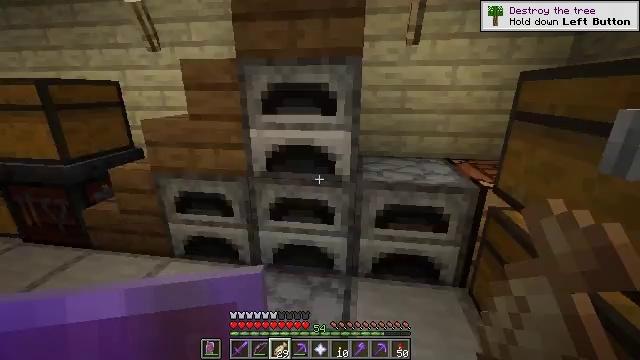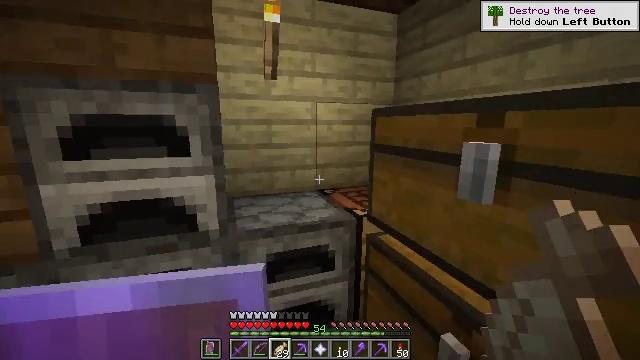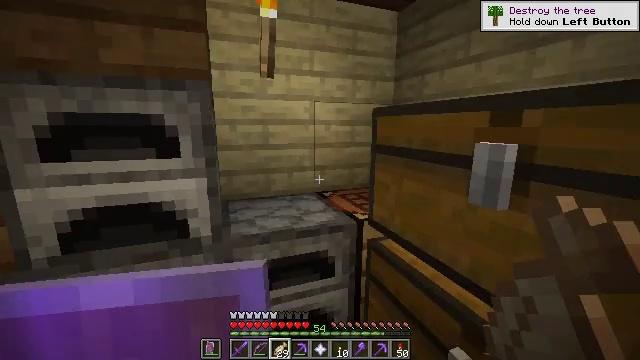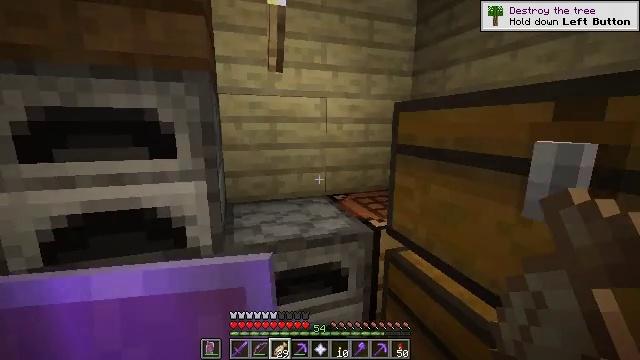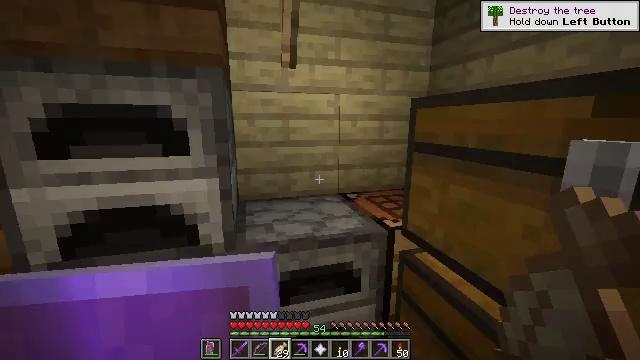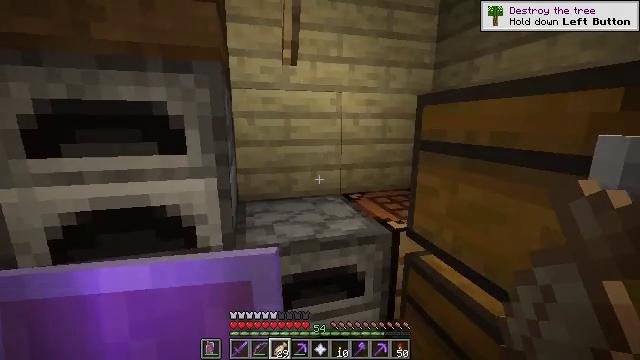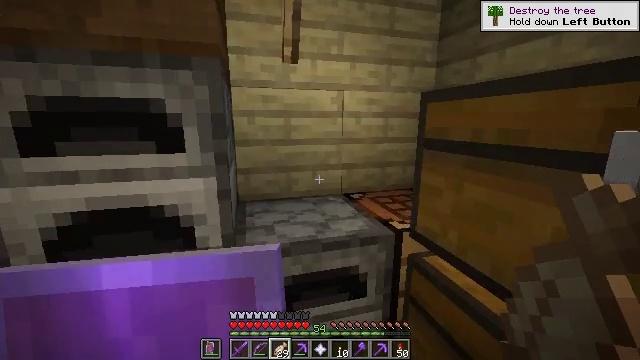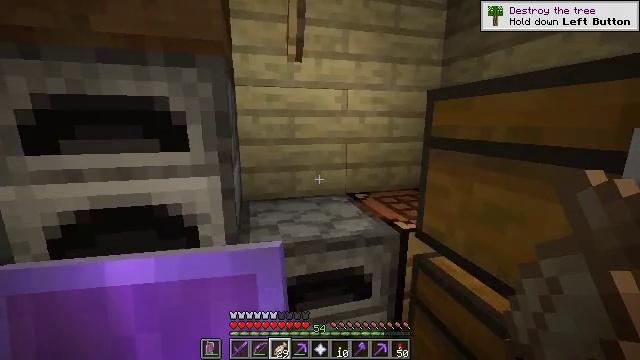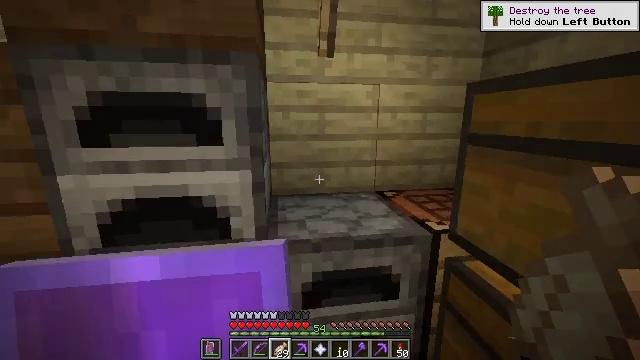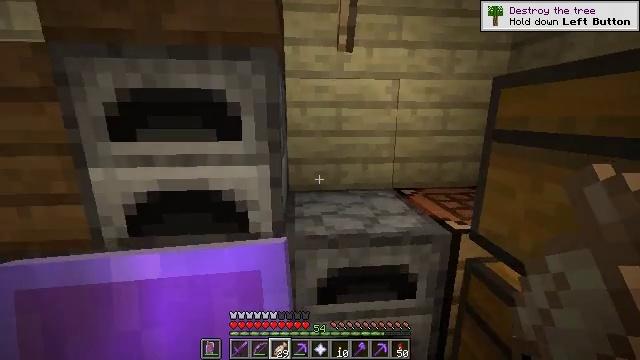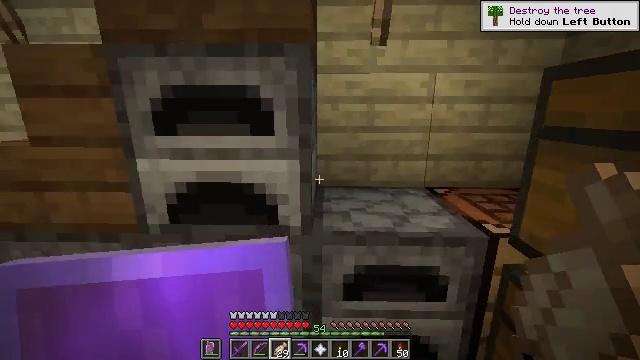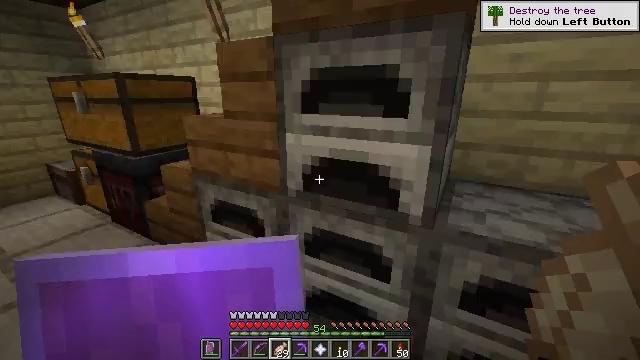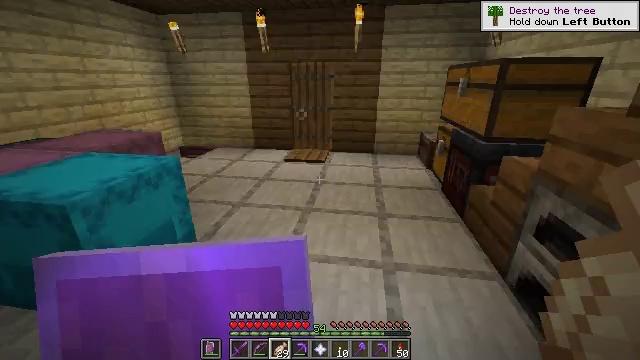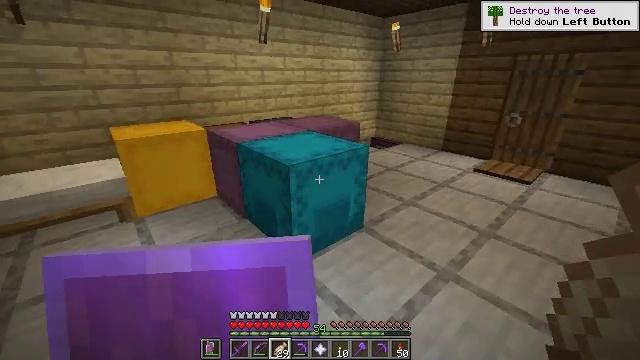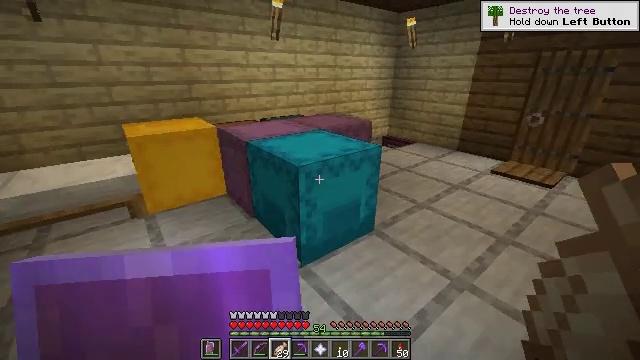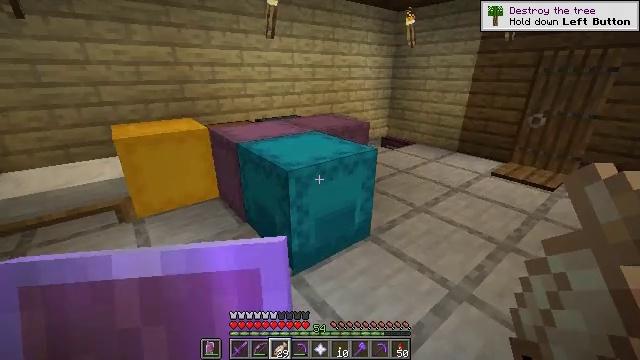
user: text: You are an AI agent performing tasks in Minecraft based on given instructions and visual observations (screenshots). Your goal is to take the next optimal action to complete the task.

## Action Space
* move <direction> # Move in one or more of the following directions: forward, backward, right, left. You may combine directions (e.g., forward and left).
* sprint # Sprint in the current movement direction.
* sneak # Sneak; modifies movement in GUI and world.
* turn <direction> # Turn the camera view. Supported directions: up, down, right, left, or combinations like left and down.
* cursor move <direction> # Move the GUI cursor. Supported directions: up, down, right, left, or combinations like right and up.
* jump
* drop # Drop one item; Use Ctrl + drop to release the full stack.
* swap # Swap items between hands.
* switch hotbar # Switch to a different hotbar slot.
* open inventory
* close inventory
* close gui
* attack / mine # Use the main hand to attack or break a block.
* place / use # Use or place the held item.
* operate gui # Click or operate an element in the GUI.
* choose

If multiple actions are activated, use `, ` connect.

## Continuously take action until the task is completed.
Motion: motion action
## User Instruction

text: Make a beacon using the crafting table.
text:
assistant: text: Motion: move forward, turn right and up
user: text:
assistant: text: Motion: move forward
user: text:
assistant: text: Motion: turn left
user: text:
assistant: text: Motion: turn left
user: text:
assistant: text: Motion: no_op
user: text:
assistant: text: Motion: no_op
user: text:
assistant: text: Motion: no_op
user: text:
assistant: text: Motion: turn left
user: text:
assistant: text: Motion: turn left
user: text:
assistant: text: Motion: turn left
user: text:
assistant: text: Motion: turn left and down
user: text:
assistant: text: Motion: turn left and down
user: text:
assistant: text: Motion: turn left
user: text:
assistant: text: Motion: move forward, turn left
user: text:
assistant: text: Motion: move forward and move right
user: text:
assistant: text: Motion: move forward and move right
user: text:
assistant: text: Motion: move forward and move right
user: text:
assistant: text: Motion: move forward and move right
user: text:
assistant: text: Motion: move forward and move right
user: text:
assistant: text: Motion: move forward, turn left
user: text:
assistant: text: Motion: move forward
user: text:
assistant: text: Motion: move forward
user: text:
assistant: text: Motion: move forward, turn left
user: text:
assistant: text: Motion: move forward, turn left and down
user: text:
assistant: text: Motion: move forward, turn left and down, jump
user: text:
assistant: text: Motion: move forward, turn left and down, jump
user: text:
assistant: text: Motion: move forward, turn left and down, jump
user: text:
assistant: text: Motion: turn left and down
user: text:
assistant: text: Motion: turn left and down
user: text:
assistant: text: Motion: turn left and down